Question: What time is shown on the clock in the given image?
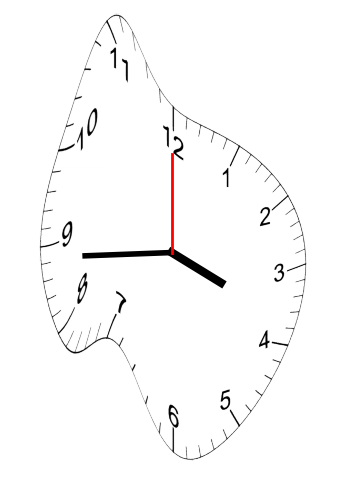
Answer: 03:44:00